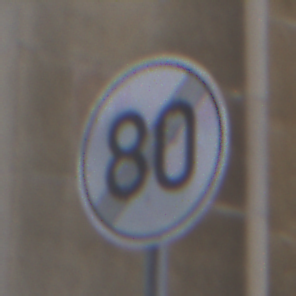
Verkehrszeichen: EndeGeschwindigkeit80
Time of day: Midday
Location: Outdoor (Urban)
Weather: Overcast
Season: NotSpecified
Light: Natural